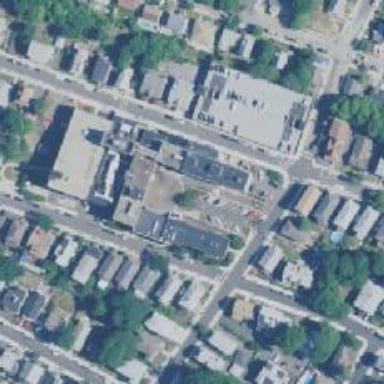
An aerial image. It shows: Hospital providing healthcare services.